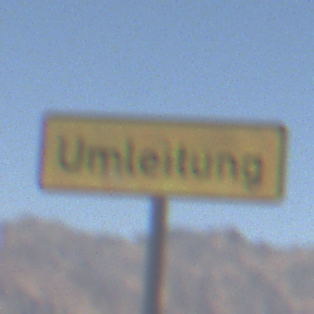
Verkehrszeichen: Umleitungsankuendigung
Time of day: Midday
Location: Outdoor (Nature)
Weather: Clear
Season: NotSpecified
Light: Natural